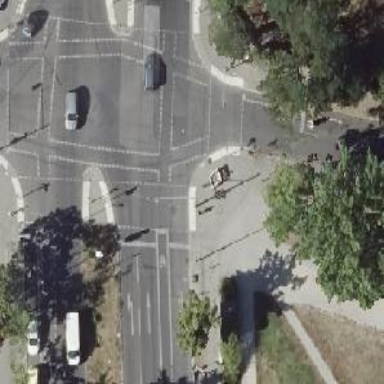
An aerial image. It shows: Footway crossing equipped with traffic signals and central island.